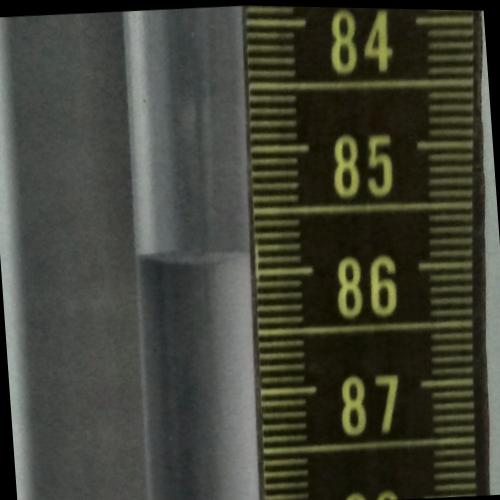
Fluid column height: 85.9 cm